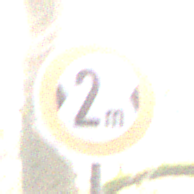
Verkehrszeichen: TatsaechlicheBreite2
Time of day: MorningAfternoon
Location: Outdoor (Nature)
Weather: PartlyCloudy
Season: NotSpecified
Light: Natural